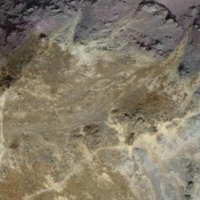
EUNIS habitat code: 48
Species observed at this site:
Cyanistes caeruleus
Lophophanes cristatus
Gentiana bavarica
Parus major
Montifringilla nivalis
Nucifraga caryocatactes
Ranunculus glacialis
Pyrrhocorax graculus
Periparus ater